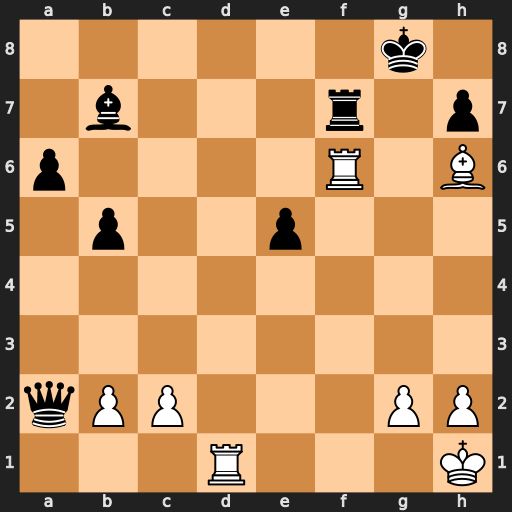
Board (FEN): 6k1/1b3r1p/p4R1B/1p2p3/8/8/qPP3PP/3R3K
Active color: w
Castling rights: -
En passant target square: -
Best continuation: Rd8+ Rf8 Rfxf8#